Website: home-depot
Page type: account-selection
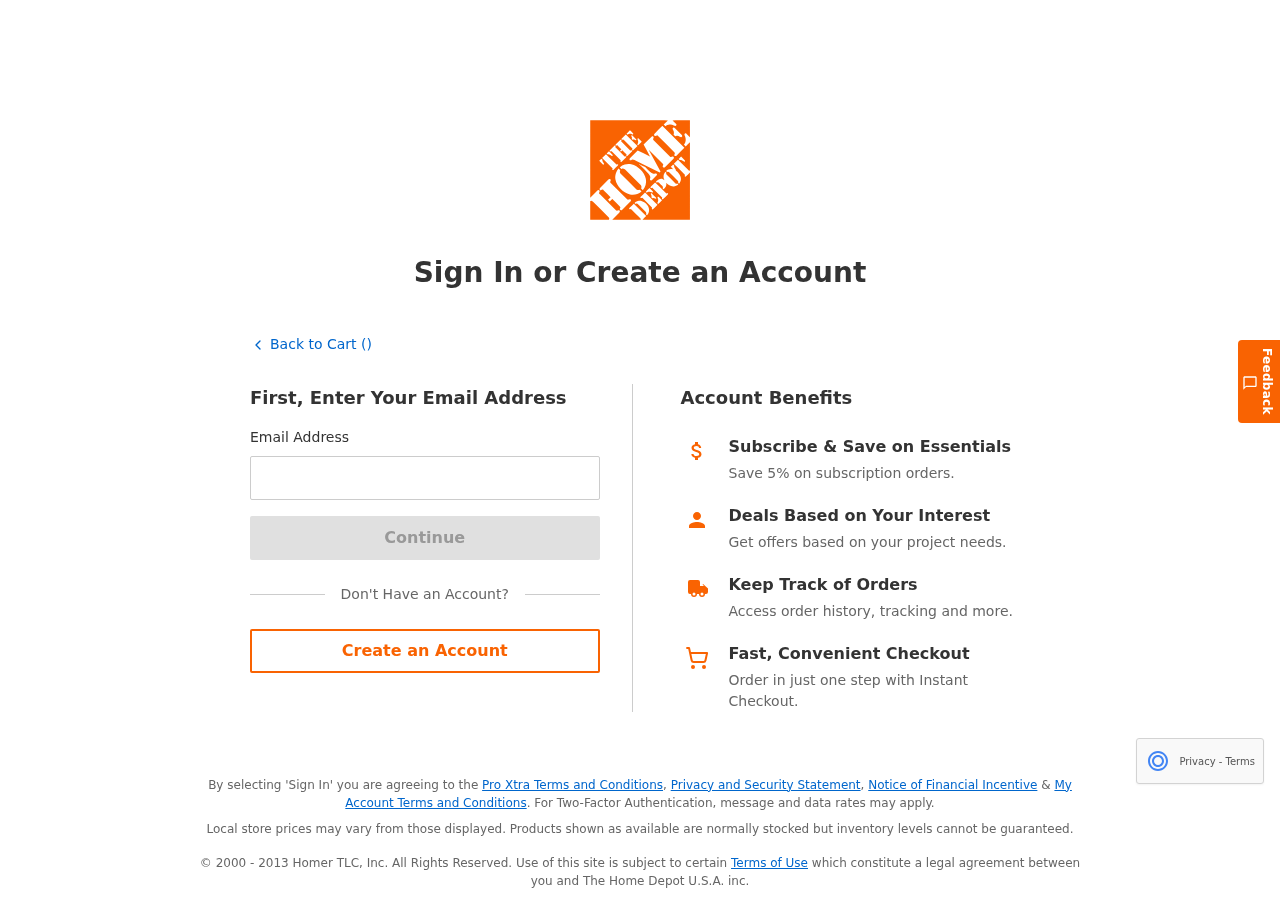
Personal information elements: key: PII_EMAIL
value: mackenziejackson@gmail.com